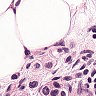
Metastatic tissue present: yes